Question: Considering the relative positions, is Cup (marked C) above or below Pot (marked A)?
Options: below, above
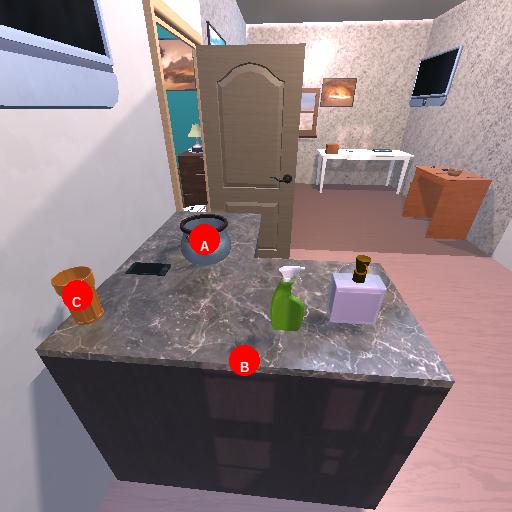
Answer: below